Question: I'm trying to display an image with Matlab. I tried different ways, but they all end up with the same result. Essentially:
'''
I = imread('circletest.png','BackgroundColor','none');
imshow(I)
'''
Outputs this:

When the actual image is just a red circle with transparent background. Does anyone know why the image gets deformed like this? It only happens if I specify no background color.
Also, about image resizing. I'm aware that Matlab resizes images by changing the matrix size, which necessarily implies a loss in quality. I'd really like to avoid that. Is there a way to make an image appear smaller in axes compared to other things? Can't matlab just output that same matrix size in a smaller area?
Thanks,
Mike
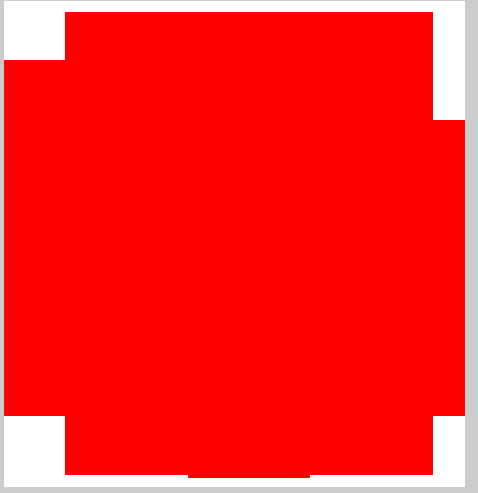
Answer: read the alpha channel explicitly or set ''BackgoundColor'' to '[1 1 1]' (white)
'''
[I map alpha] = imread('circletest.png','BackgroundColor','none');
ih = imshow( I );
set( ih, 'AlphaData', alpha );
'''
Or try
'''
I = imread('circletest.png','BackgroundColor',[1 1 1]);
imshow(I);
'''